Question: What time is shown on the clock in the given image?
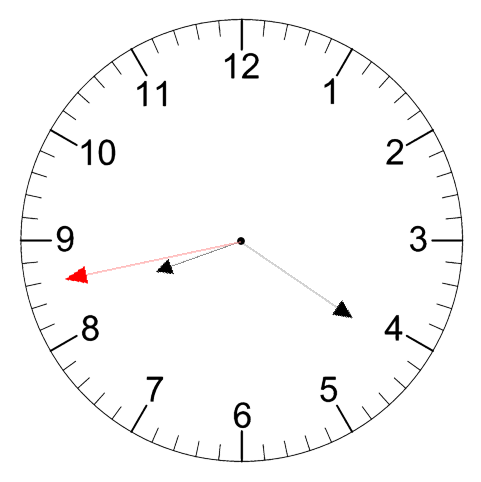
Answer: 08:20:43